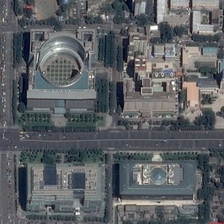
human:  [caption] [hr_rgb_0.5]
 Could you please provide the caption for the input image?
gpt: tall buildings are on both sides of the road .

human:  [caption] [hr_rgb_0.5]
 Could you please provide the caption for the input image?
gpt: a large number of cars parked at the gate of tall buildings .

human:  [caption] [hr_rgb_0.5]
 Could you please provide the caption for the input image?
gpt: some commercial buildings and some green trees are around a crossroads .

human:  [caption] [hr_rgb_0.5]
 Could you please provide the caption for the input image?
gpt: some commercial buildings and some green trees are around a crossroads .

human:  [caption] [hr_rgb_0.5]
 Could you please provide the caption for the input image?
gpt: tall buildings are on both sides of the road .